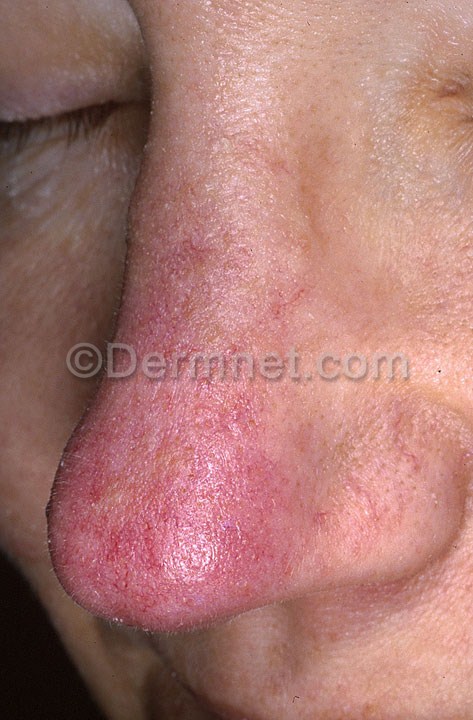
Disease: Acne and Rosacea Photos